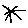
Label: star